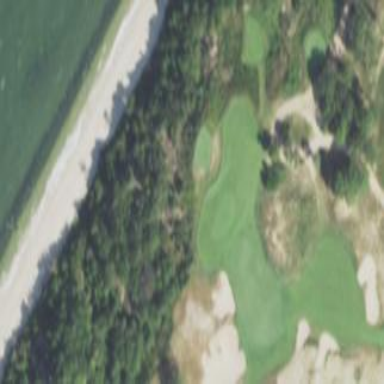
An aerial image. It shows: Rough grassy area used for golf.